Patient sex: M
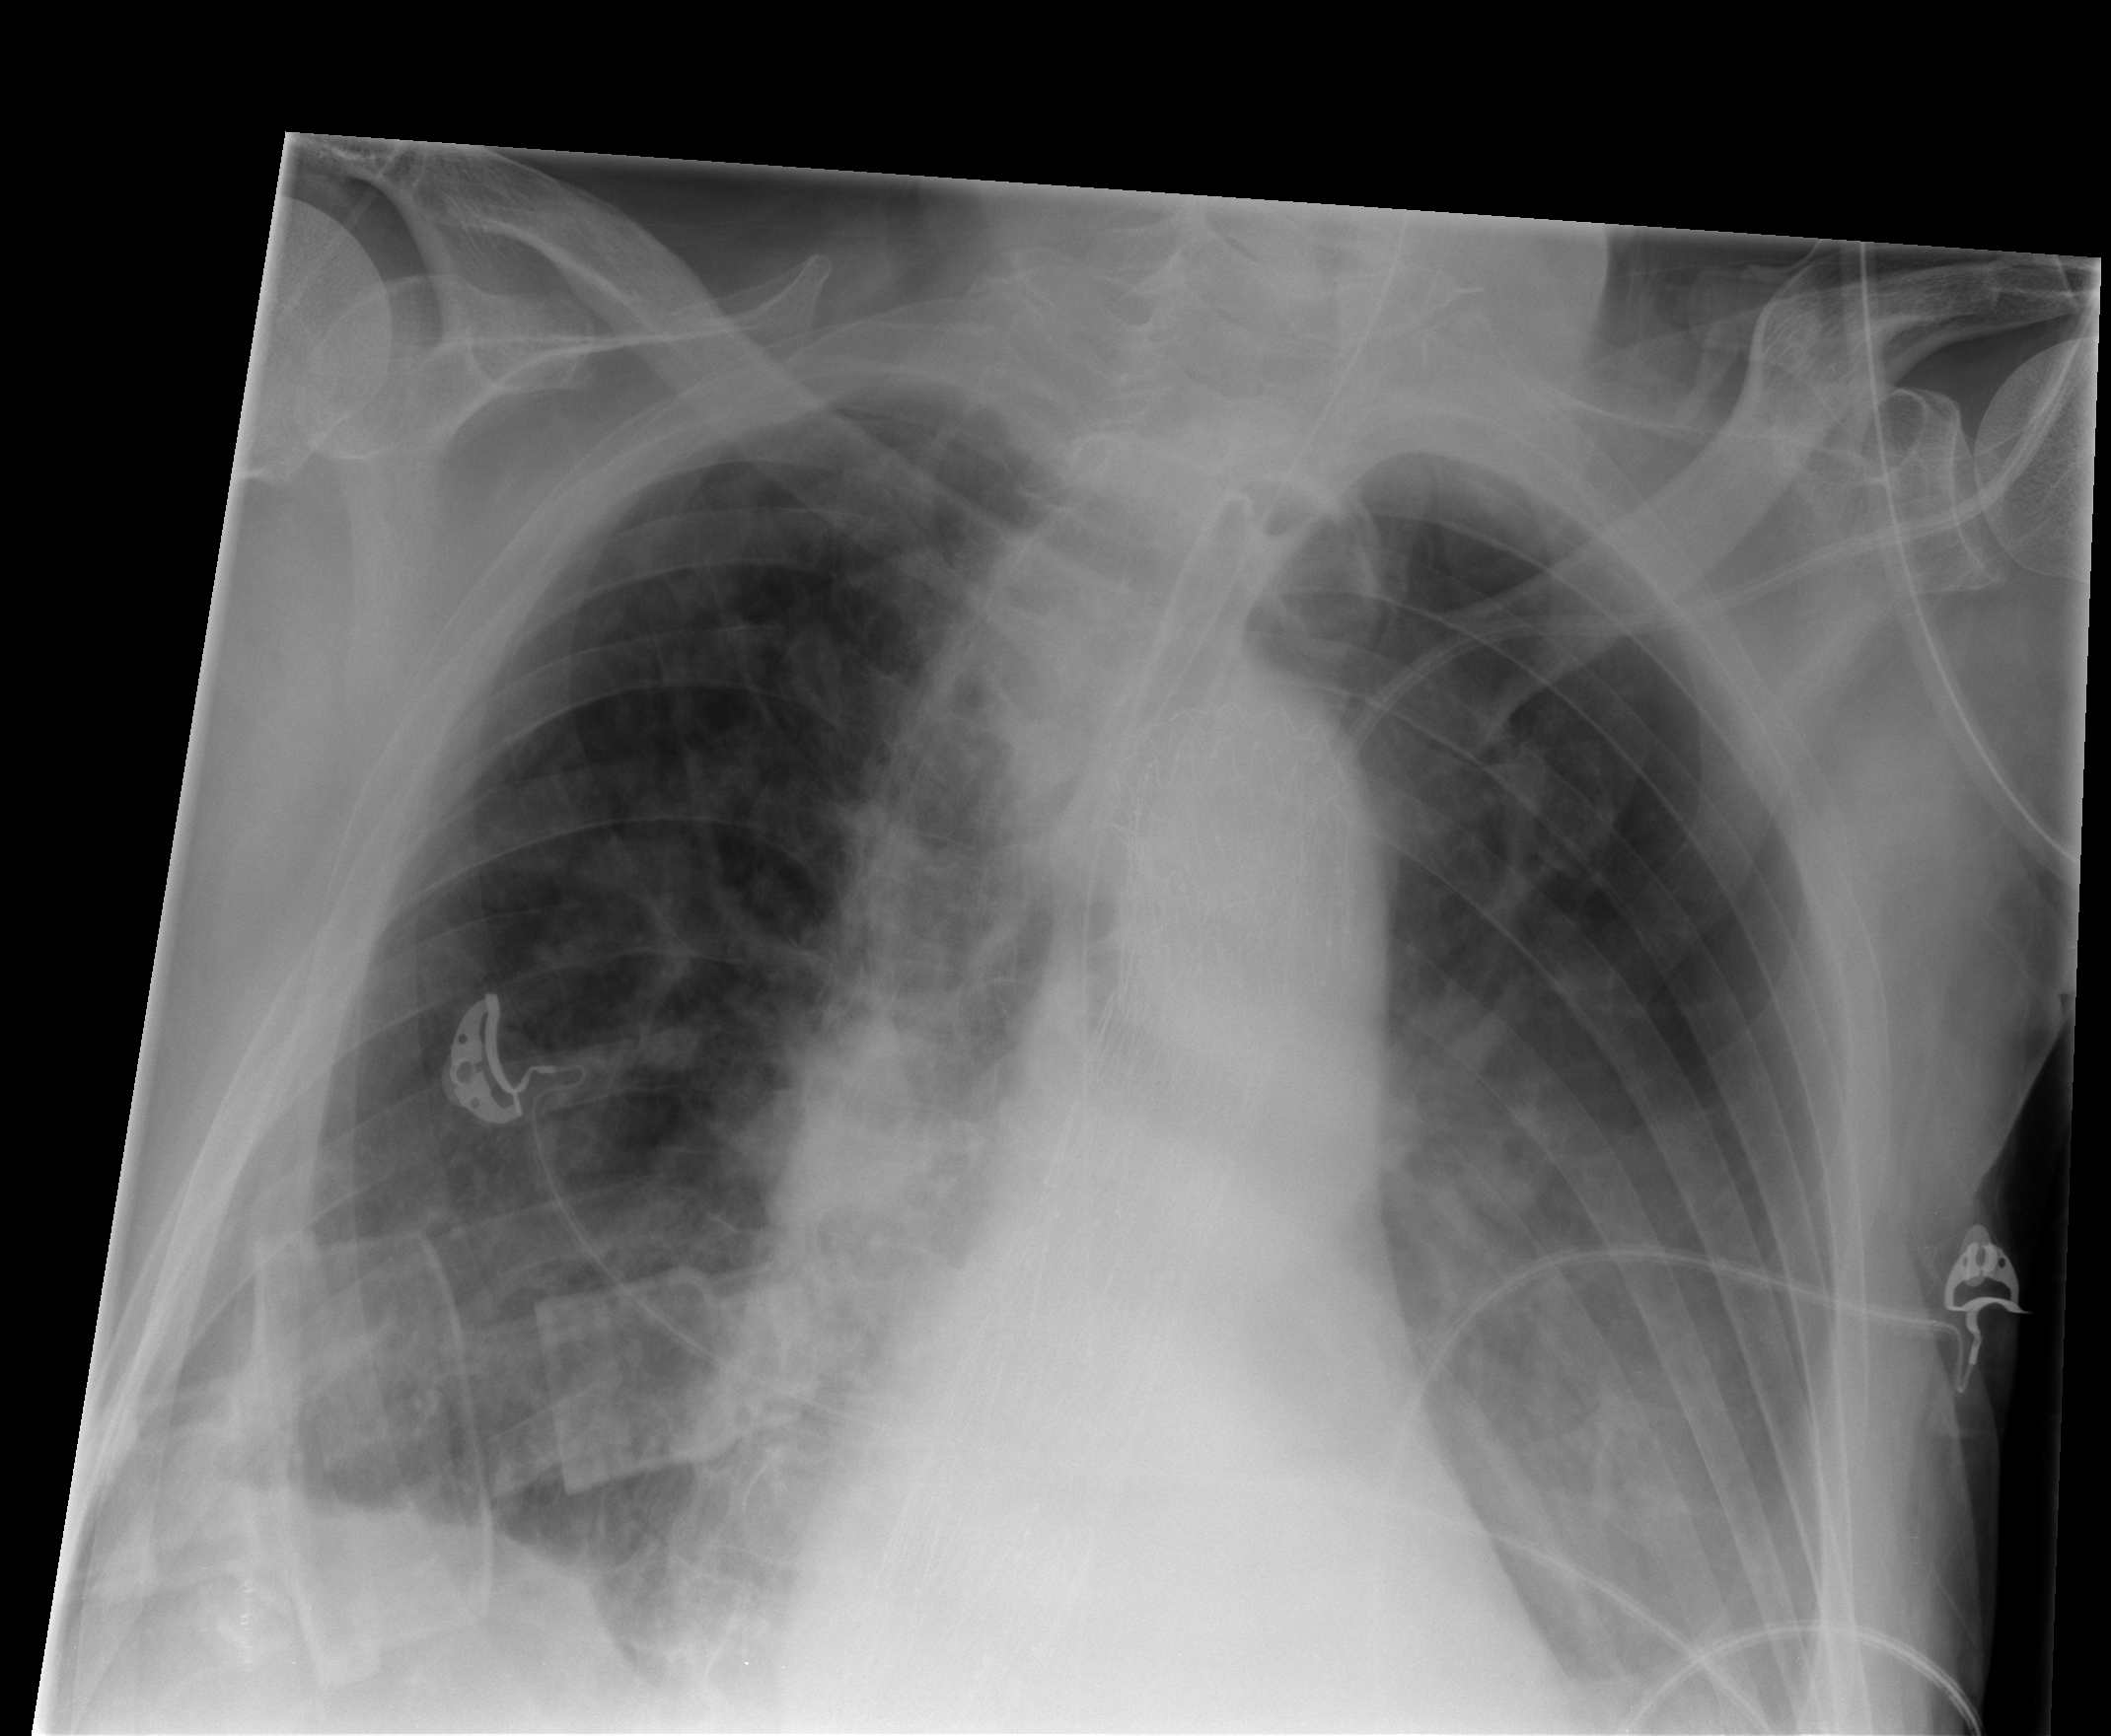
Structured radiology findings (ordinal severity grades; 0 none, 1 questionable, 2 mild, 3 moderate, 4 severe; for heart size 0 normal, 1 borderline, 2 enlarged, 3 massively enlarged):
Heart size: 1
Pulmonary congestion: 2
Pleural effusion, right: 0
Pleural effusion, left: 0
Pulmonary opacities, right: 2
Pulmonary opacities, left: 0
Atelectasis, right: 2
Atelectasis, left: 2